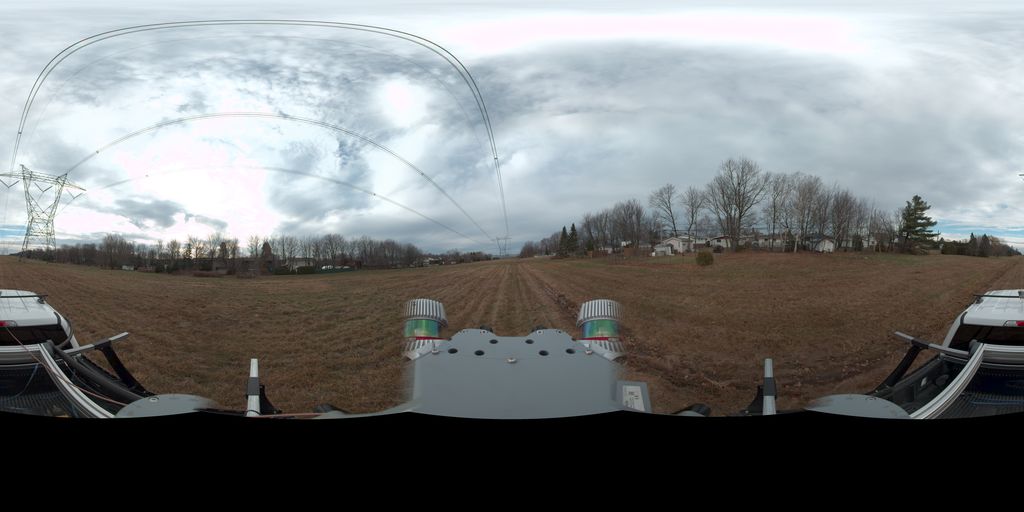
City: quebec_city